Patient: sex M, age 40
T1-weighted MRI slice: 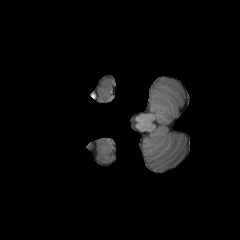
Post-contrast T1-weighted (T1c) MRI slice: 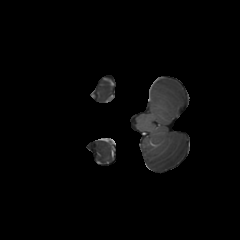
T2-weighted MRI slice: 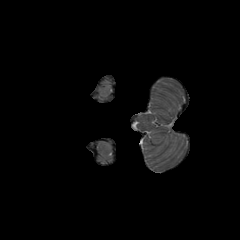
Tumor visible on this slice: yes
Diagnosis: Astrocytoma, IDH-mutant
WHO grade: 3